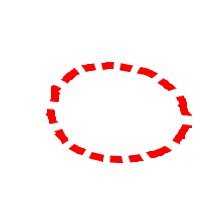
Shape: circle